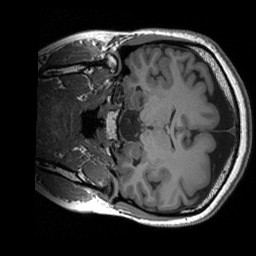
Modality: T1w
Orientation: coronal
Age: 29
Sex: female
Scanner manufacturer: siemens
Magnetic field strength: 3 T
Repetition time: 1.9 s
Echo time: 0.00227 s